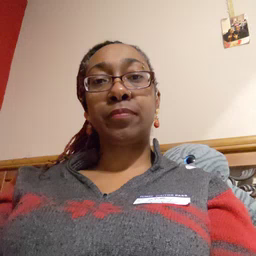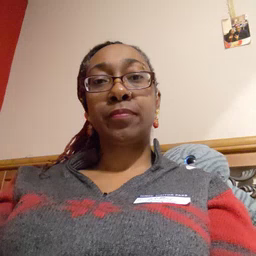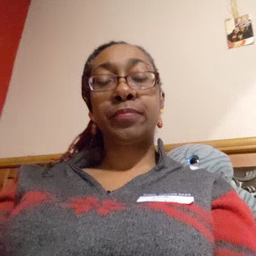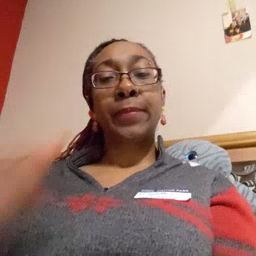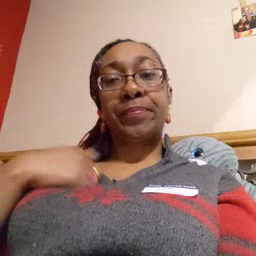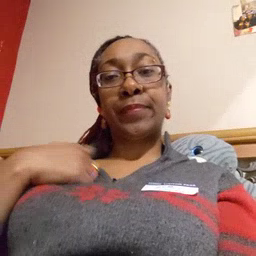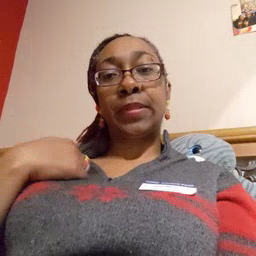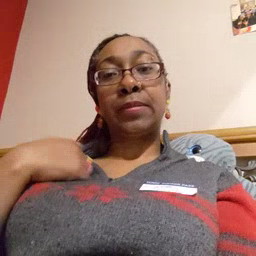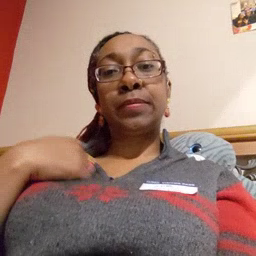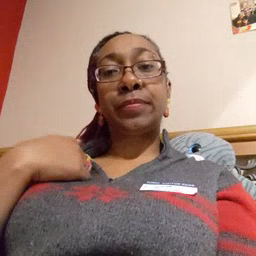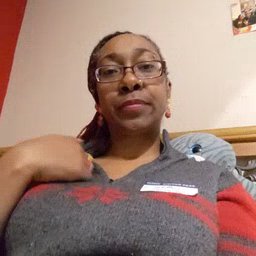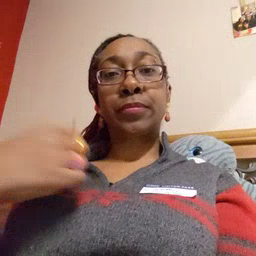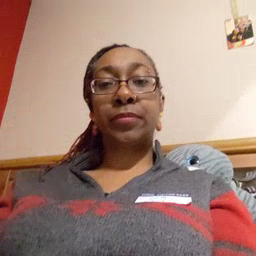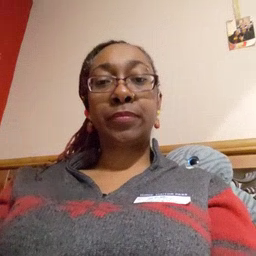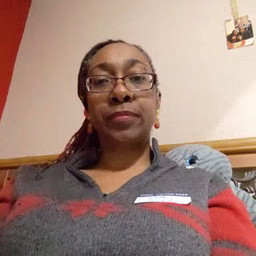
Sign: bath